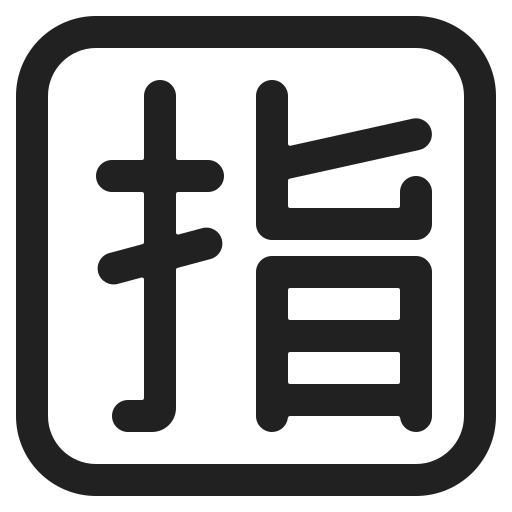
japanese reserved button high contrast